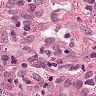
Metastatic tissue present: yes